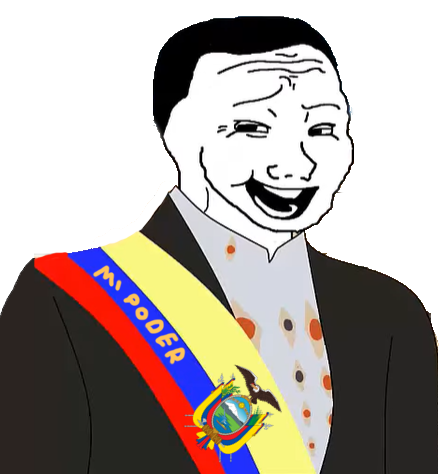
Label: 5_Smugjak